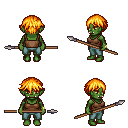
a pixel art fantasy rpg character, female body template, orc, green skin, brown pirate shirt, teal pants, light blonde short bangs hairstyle, bracelets, spear, four views (front, back, left, right), 2x2 character sprite sheet, small pixel art, hard edges, no anti-aliasing